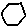
Label: hexagon